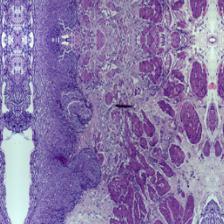
Diagnosis: Normal